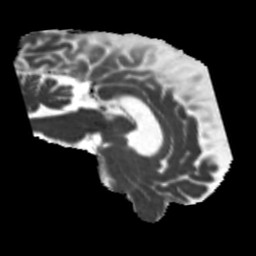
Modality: MD
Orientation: sagittal
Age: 47
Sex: male
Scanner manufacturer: siemens
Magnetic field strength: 3 T
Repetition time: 5.25 s
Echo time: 0.08 s